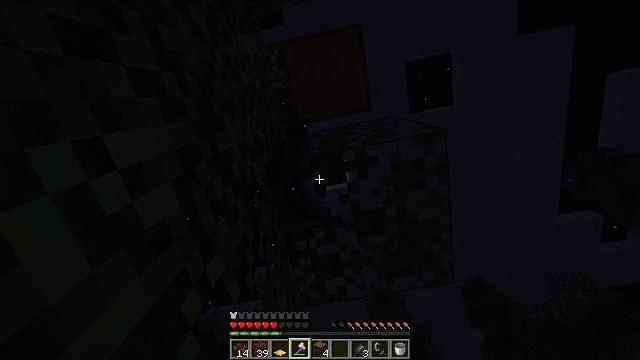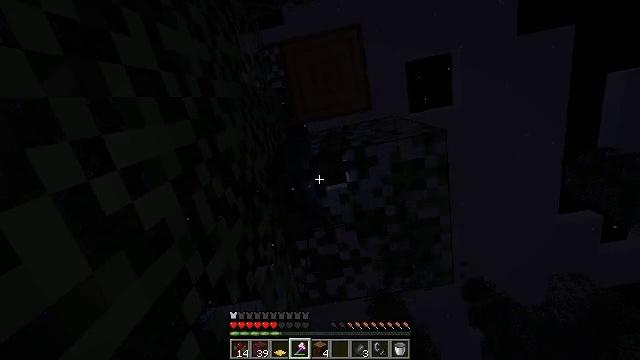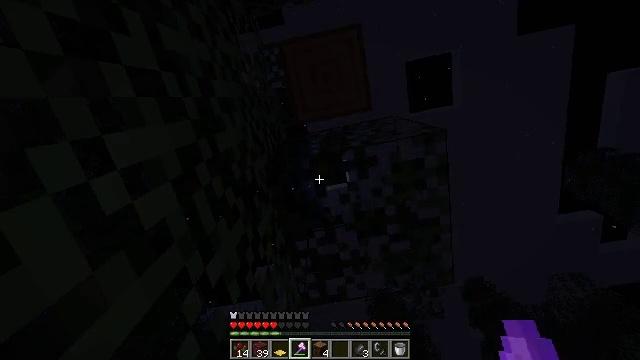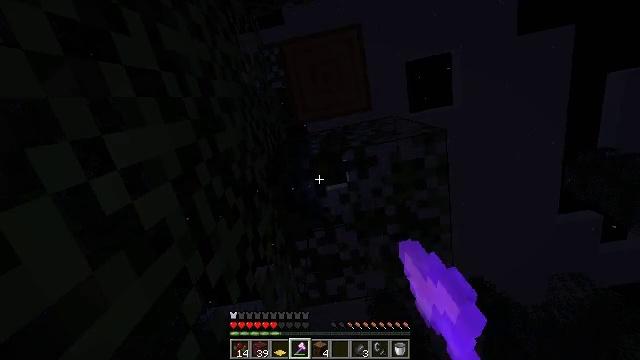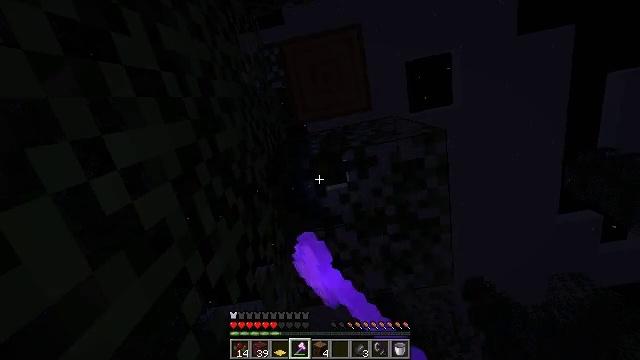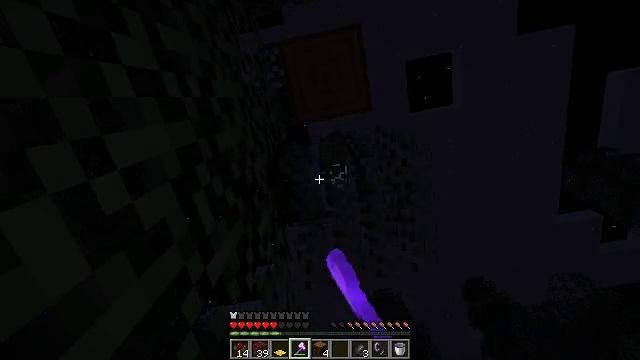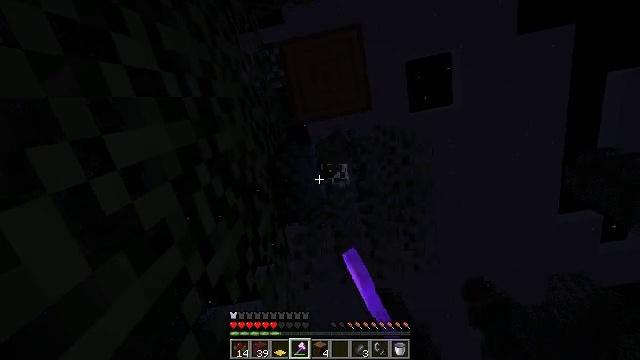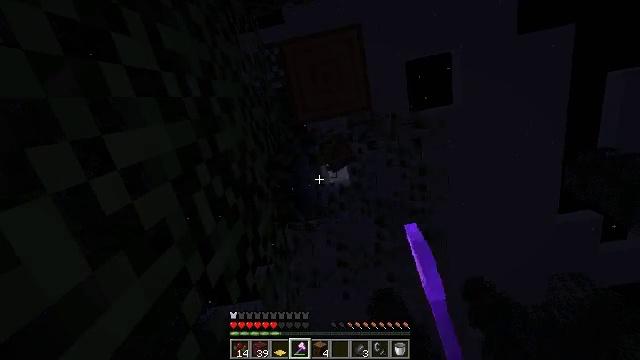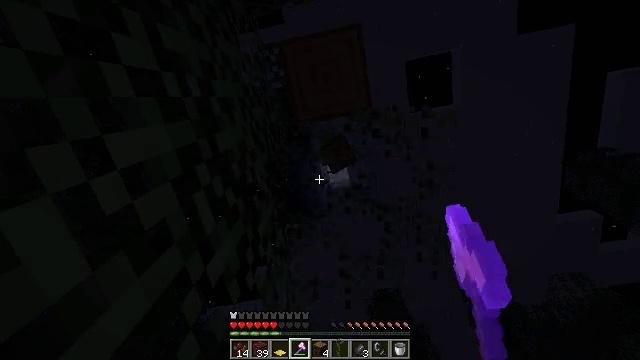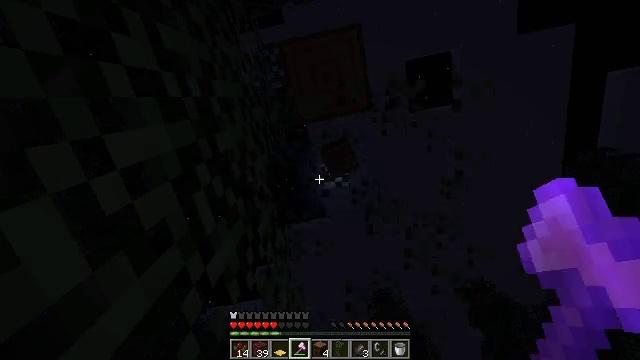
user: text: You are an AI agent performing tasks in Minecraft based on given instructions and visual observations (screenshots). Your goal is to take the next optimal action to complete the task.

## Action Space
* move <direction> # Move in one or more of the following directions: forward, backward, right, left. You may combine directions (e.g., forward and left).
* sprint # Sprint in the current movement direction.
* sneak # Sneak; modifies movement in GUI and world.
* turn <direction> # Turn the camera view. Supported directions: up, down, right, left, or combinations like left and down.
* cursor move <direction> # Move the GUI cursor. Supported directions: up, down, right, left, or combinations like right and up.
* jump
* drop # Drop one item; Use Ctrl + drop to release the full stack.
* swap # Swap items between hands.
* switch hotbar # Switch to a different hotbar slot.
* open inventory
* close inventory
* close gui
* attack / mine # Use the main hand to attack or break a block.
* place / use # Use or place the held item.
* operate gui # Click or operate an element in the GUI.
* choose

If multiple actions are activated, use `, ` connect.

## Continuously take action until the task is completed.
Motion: motion action
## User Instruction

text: Destroy the spruce leaves to get sticks and saplings.
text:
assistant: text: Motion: attack / mine
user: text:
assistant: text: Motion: attack / mine
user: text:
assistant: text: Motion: attack / mine
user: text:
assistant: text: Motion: attack / mine
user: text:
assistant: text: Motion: attack / mine
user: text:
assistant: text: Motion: attack / mine
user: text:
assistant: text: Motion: attack / mine
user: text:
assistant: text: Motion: attack / mine
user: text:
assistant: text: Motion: attack / mine
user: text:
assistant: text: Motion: no_op